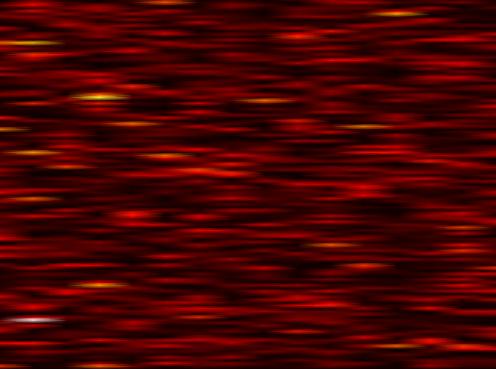
Label: OFDM